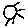
Label: sun